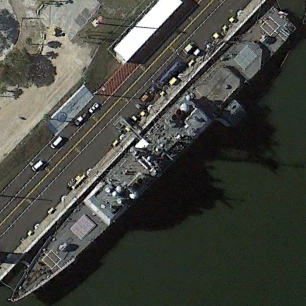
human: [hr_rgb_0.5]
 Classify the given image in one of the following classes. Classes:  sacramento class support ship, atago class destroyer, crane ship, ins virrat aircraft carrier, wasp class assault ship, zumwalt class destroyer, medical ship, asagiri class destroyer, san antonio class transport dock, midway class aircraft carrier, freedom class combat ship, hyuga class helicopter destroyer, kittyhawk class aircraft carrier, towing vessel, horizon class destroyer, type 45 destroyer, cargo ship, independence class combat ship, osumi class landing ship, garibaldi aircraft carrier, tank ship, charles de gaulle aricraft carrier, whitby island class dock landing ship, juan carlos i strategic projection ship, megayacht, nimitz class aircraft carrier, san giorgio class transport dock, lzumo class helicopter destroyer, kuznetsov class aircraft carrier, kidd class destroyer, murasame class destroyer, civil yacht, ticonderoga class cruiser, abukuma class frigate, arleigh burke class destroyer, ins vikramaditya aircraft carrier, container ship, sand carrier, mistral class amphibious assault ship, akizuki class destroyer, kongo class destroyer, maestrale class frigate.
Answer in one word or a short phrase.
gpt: Ticonderoga class cruiser